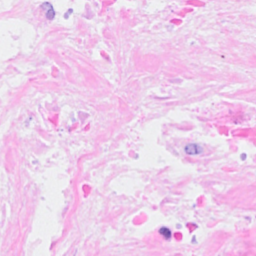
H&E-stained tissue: Breast